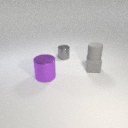
large purple metal cylinder in front of small gray rubber cube